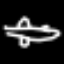
Label: airplane